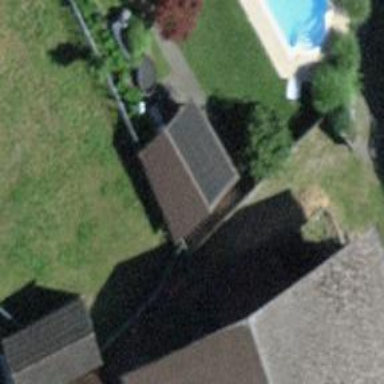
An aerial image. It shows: View of roof of building.